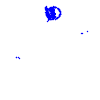
Particle: pion